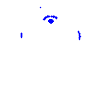
Particle: pion